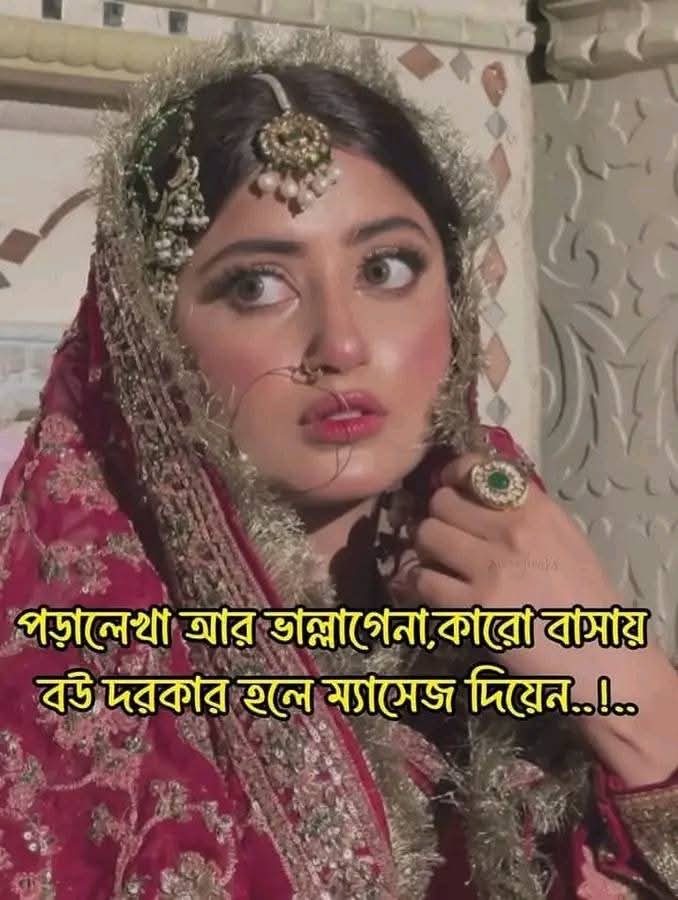
Text: পড়ালেখা আর ভাল্লাগেনা, কারো বাসায় বউ দরকার হলে ম্যাসেজ দিয়েন..!..
Label: Non Hate